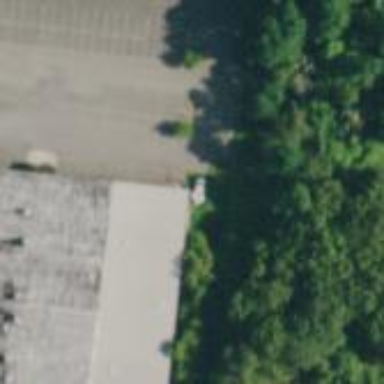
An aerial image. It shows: Building with bowling alley inside.